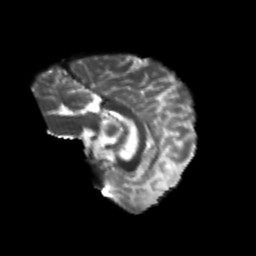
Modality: T2w
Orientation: sagittal
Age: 26
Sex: female
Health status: healthy
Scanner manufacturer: philips
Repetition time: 7.391 s
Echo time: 0.08599 s